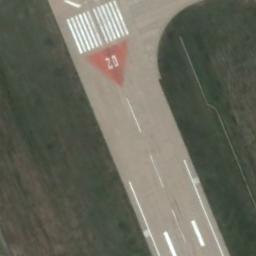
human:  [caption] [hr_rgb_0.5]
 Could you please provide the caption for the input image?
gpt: The runway is on the grass .

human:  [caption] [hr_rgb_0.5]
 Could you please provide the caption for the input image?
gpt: The runway has a threshold marking and the designation marking is 02 .

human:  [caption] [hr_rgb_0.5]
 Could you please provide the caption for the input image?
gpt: The runway is surrounded by grass .

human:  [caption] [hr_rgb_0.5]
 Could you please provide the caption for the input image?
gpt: Next to the runway is a green lawn with white '02' and short-line signs and red triangle signs .

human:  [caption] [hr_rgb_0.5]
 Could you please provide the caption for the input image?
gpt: There are green meadows beside the runway with a red triangle .